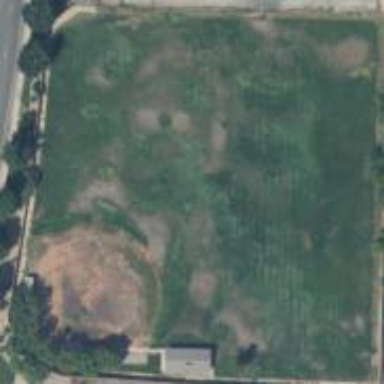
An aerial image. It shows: Baseball pitch for leisure land.